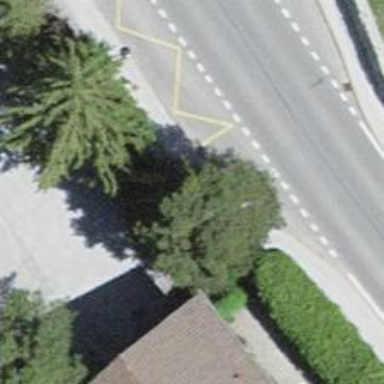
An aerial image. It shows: Bus stop with platform for public transport.